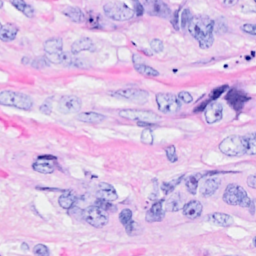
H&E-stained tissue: Breast